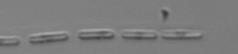
Label: Skeletonema